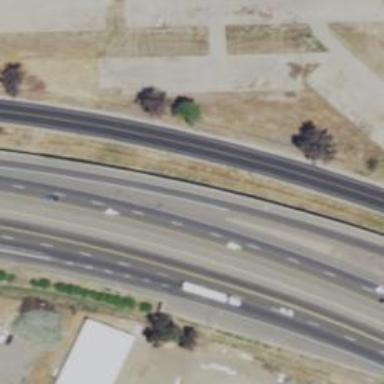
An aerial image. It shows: Motorway.